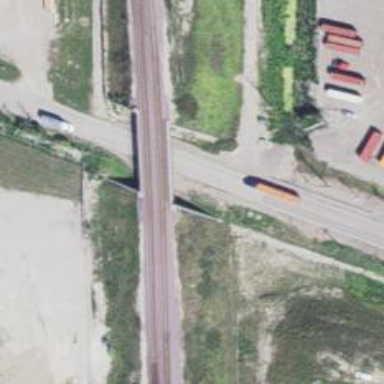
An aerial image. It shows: Abandoned railroad bridge.